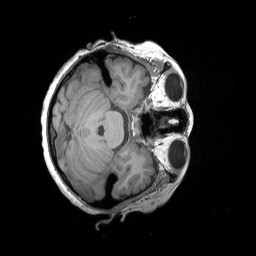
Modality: T1w
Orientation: axial
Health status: healthy